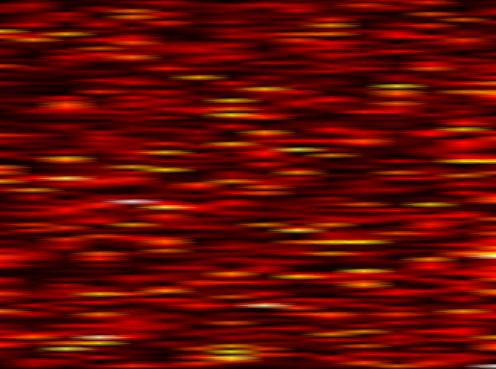
Label: WOLA